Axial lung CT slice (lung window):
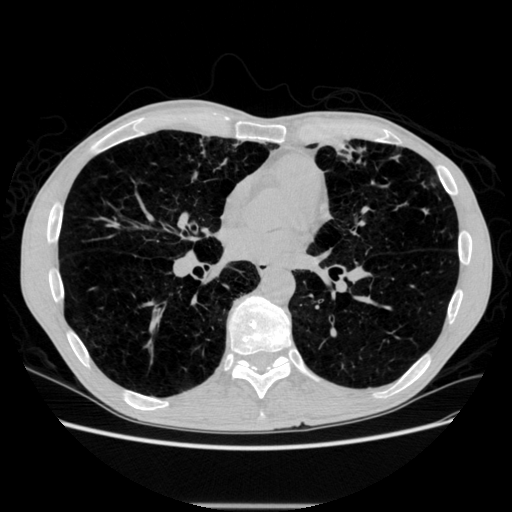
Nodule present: no